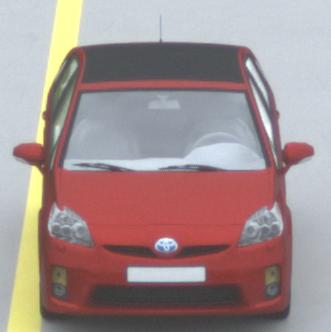
Make: Toyota
Model: Prius 1.5 Hybrid
Detailed model: Prius (HW2)
Model produced from: 2006/03
Model produced until: 2009/06
Doors: 5
Color: red
Road condition: dry road
Daytime: midday
Contrast: low contrast